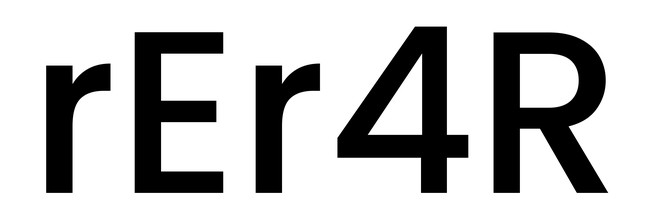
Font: Poppins-Medium